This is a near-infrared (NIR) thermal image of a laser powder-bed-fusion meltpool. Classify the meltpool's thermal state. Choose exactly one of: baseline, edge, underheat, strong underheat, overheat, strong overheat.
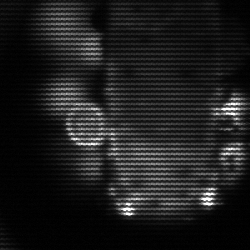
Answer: strong underheat